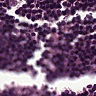
Metastatic tissue present: no